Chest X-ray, PA view. Patient: 63 years old, sex M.
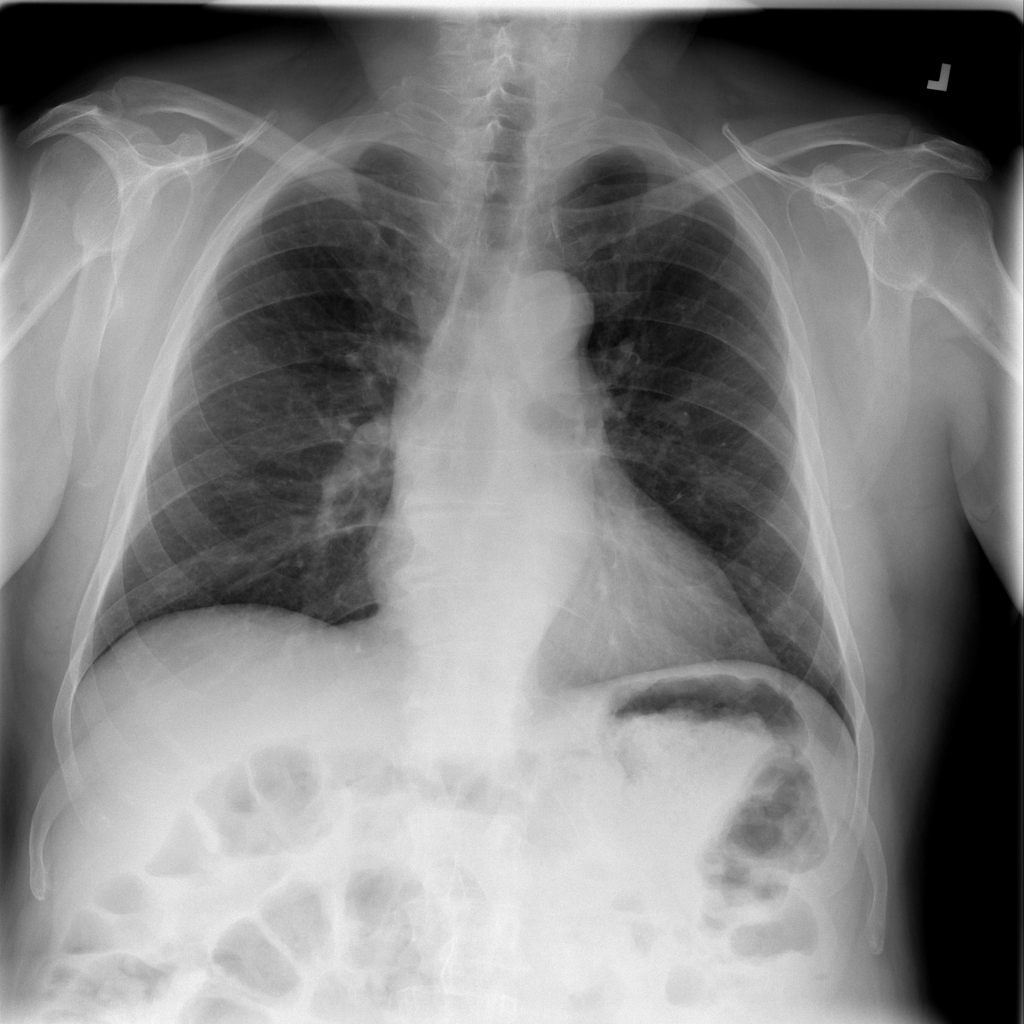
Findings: No Finding